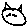
Label: cat